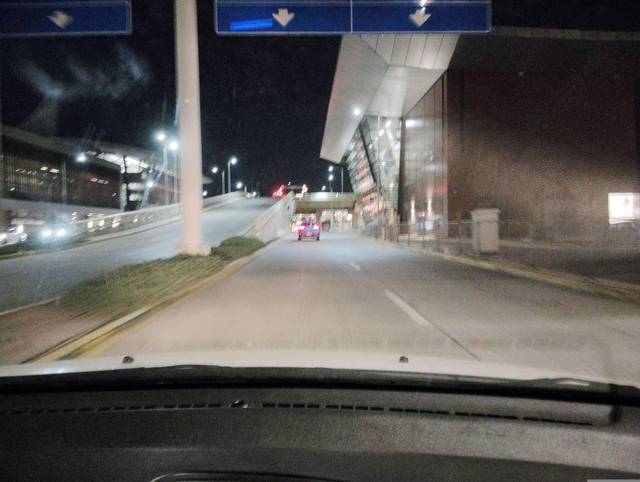
Region: Chile
Coordinates: -33.401, -70.795